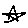
Label: star